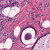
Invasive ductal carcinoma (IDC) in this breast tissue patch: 1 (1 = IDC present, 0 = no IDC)